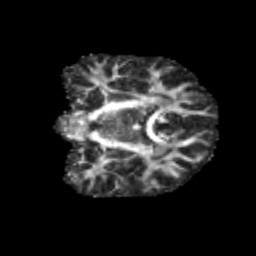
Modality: FA
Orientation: coronal
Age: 13
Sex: male
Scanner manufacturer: siemens
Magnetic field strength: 3 T
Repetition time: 3.8 s
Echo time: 0.07 s